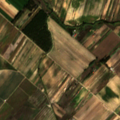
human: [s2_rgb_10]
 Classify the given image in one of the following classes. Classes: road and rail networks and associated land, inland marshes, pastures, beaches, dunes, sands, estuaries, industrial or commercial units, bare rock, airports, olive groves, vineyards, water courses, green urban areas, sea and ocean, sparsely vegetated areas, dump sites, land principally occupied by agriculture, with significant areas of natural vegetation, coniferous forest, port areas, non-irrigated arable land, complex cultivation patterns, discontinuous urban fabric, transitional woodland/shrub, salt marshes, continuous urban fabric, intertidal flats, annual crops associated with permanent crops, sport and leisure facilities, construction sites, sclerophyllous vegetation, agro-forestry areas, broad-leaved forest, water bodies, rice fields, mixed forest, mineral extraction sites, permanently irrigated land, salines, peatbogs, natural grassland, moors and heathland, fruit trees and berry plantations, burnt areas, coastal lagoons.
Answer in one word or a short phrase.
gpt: permanently irrigated land, vineyards, complex cultivation patterns